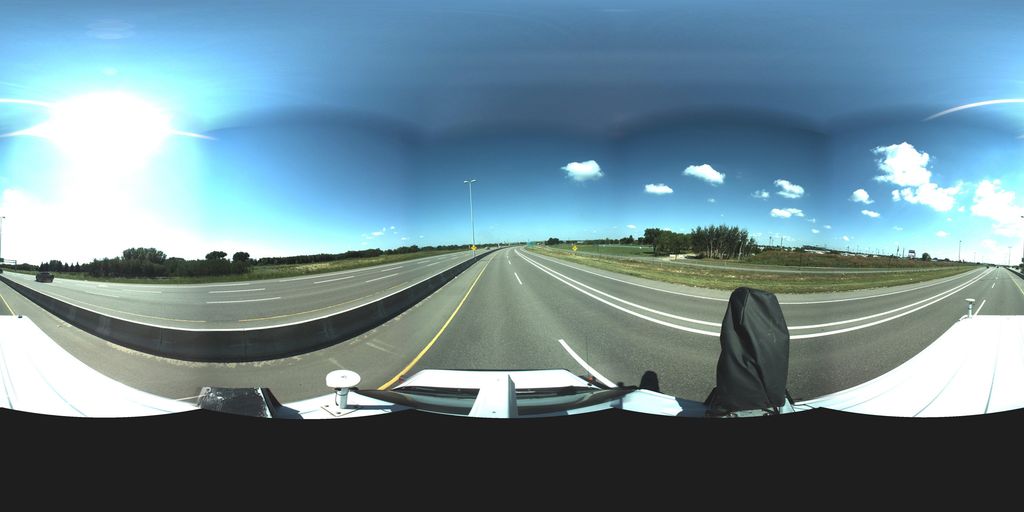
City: saskatoon